Question: I'm using some styling on my .row because that I need my columns to stack. But it disrupts my padding-right, so that it isn't 20px, as on the left and top. How can I fix this?
You can view it live here: <URL>
'''
.row {
-moz-column-width: 20em;
-webkit-column-width: 20em; //This affects the width, and disrupts the padding
-moz-column-gap: 20px;
-webkit-column-gap:30px;
}
'''

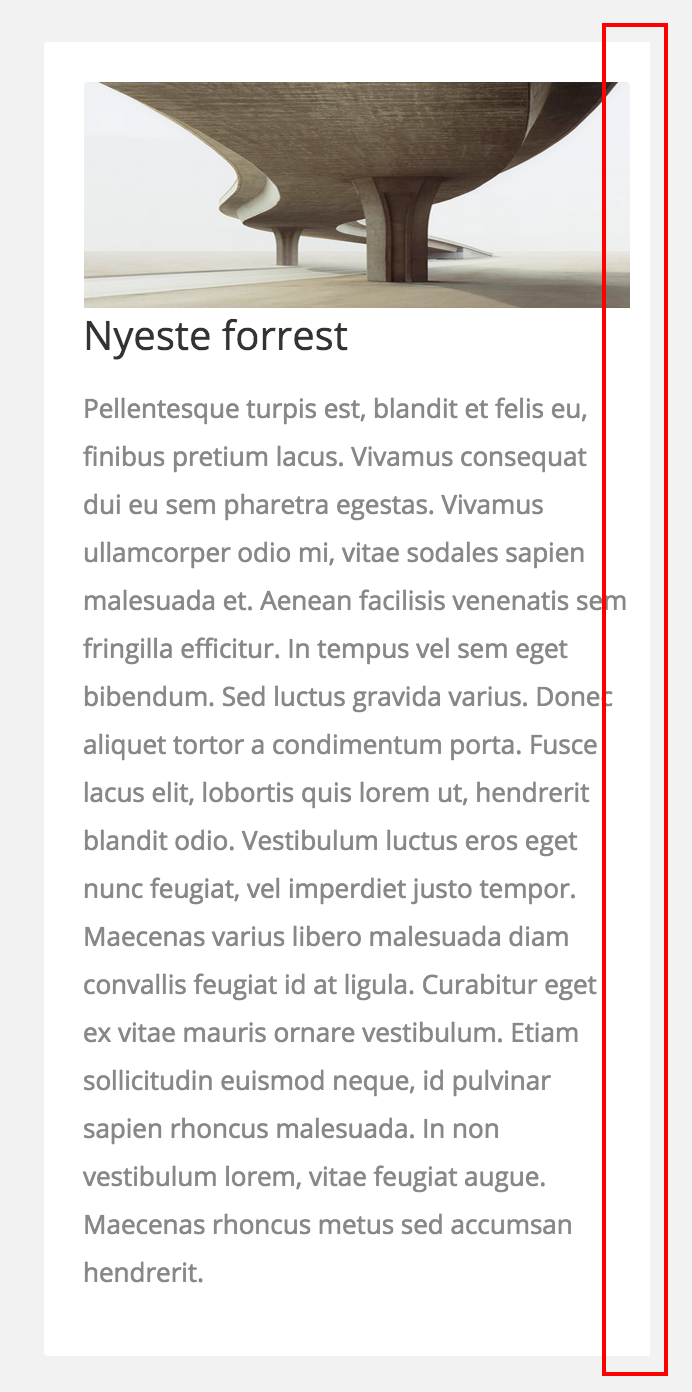
Answer: You need to remove 'margin: 10px' from '.row > .col-md-4'